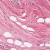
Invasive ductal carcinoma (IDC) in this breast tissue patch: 0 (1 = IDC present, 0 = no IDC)